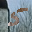
Label: 5